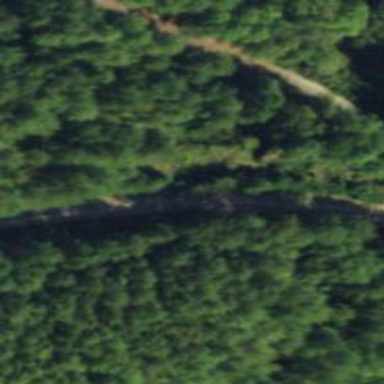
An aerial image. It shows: Abandoned railway spur.